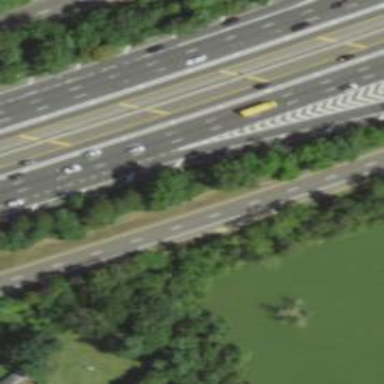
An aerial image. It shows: Asphalt motorway link.